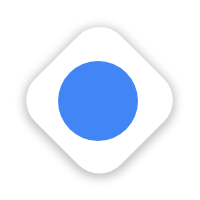
Cursor type: move
OS/theme: linux-google-cursor
Variant: blue